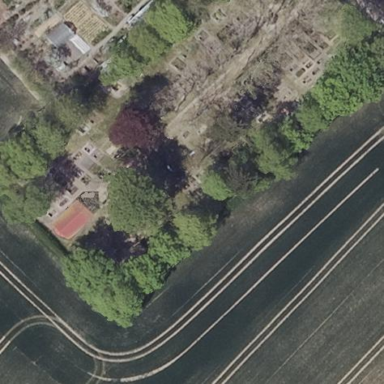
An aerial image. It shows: Cemetery.